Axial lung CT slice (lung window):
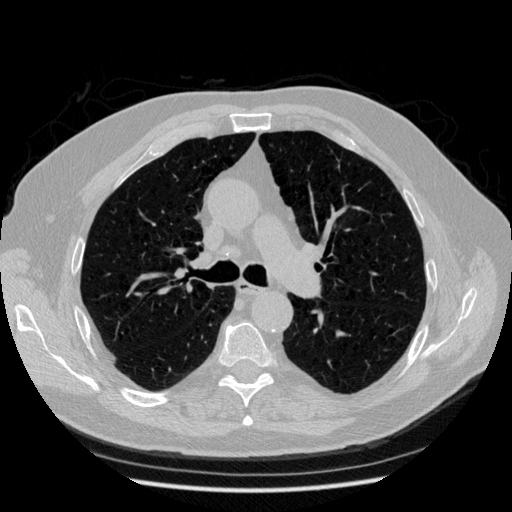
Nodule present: no